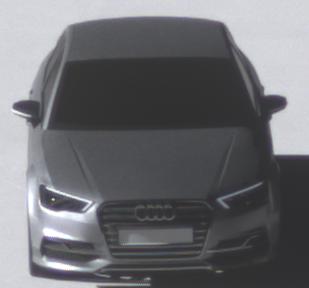
Make: Audi
Model: S3
Detailed model: 8V
Model produced from: 2013
Model produced until: 2020
Doors: 4
Color: gray
Road condition: dry road
Daytime: morning or afternoon
Contrast: high contrast